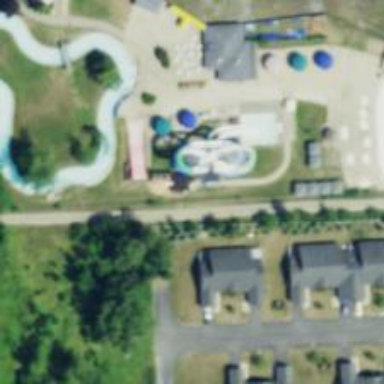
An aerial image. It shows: Water slide attraction.